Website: bh-photo
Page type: review-order
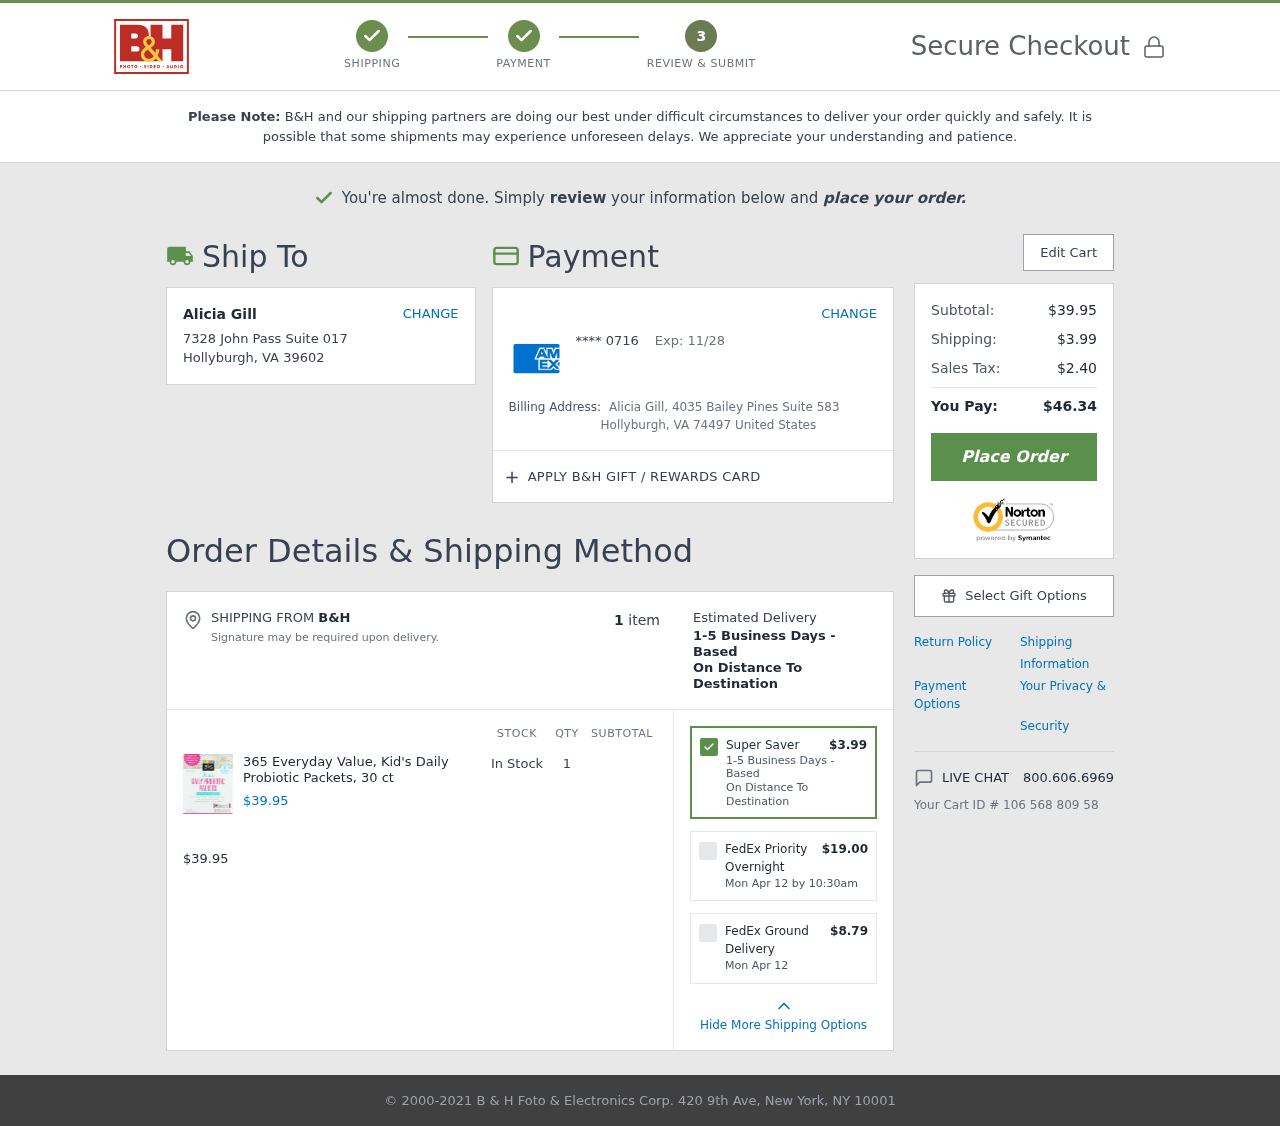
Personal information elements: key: PII_CARD_EXPIRY
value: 11/28
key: PII_CARD_LAST4
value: **** 0716
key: PII_CITY
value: Hollyburgh
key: PII_CITY_STATE_ZIP2
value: Hollyburgh, VA 74497
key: PII_COUNTRY
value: United States
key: PII_FULLNAME
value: Alicia Gill
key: PII_FULLNAME2
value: Alicia Gill
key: PII_POSTCODE
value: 39602
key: PII_STATE_ABBR
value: VA
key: PII_STREET
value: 7328 John Pass Suite 017
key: PII_STREET2
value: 4035 Bailey Pines Suite 583
Product elements: key: PRODUCT1_NAME
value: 365 Everyday Value, Kid's Daily Probiotic Packets, 30 ct
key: PRODUCT1_PRICE
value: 39.95
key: PRODUCT1_QUANTITY
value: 1
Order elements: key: ORDER_NUM_ITEMS
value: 1
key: ORDER_SUBTOTAL
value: $39.95
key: ORDER_SHIPPING_COST
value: $3.99
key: ORDER_DELIVERY_DATE
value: Mon Apr 12 by 10:30am
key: ORDER_DELIVERY_DATE2
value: Mon Apr 12
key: ORDER_TAX
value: $2.40
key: ORDER_TOTAL
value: $46.34
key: ORDER_ID
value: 106 568 809 58